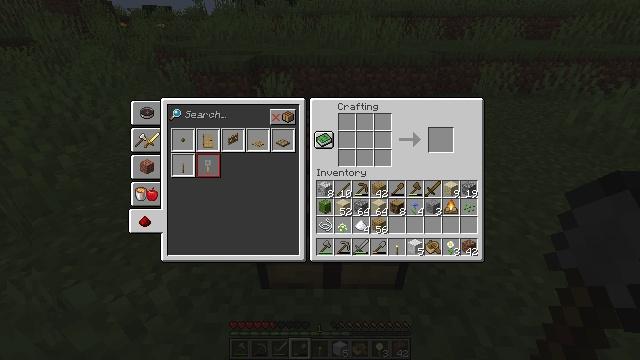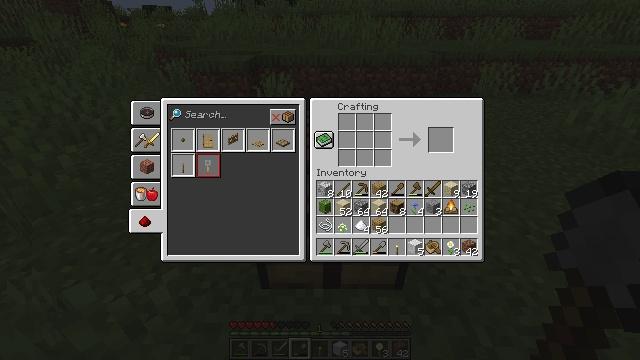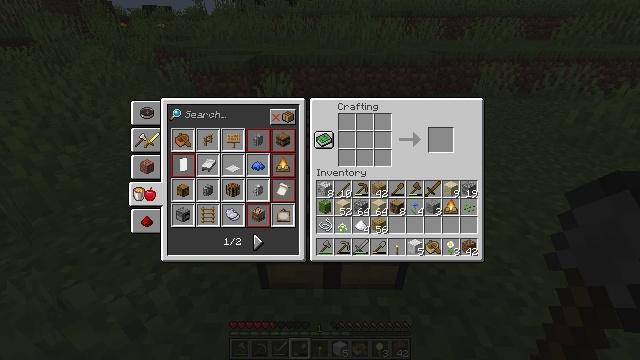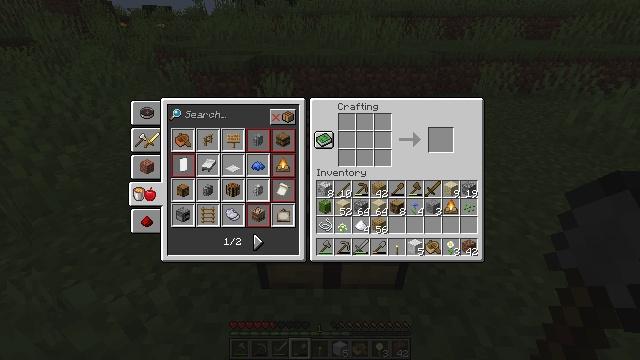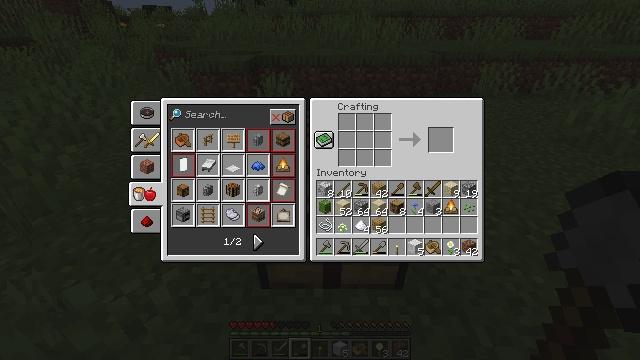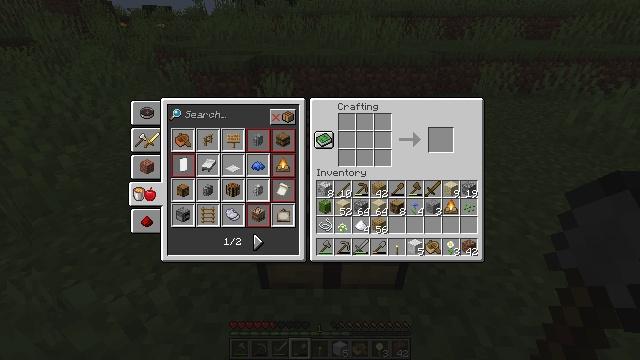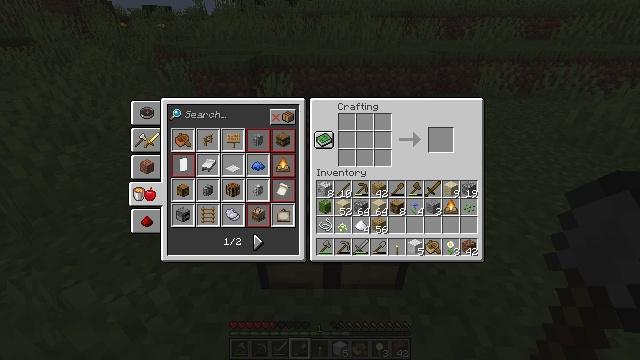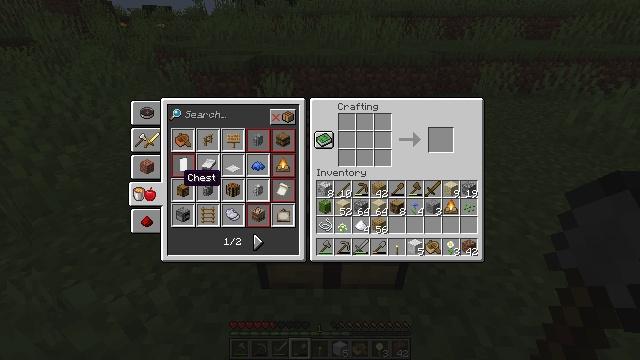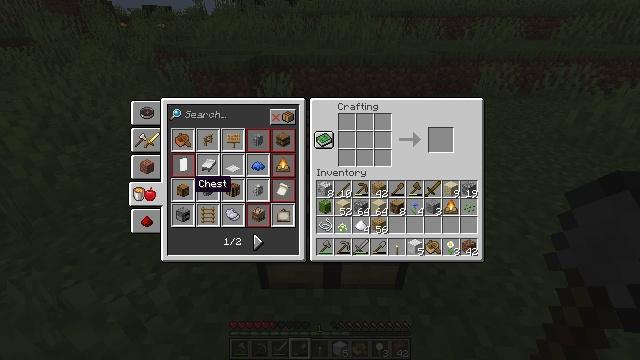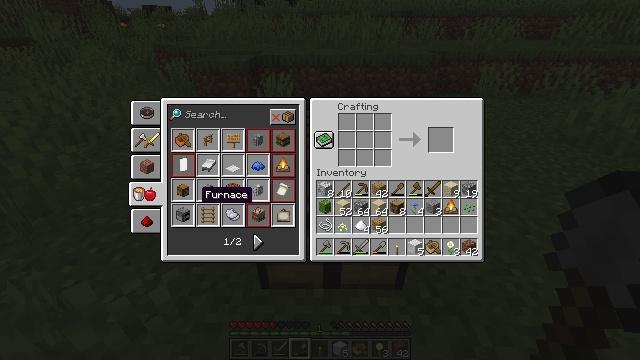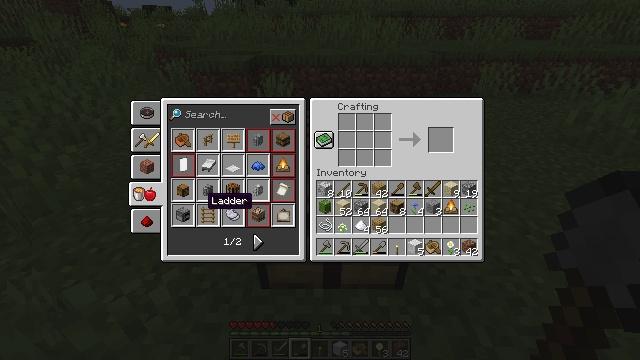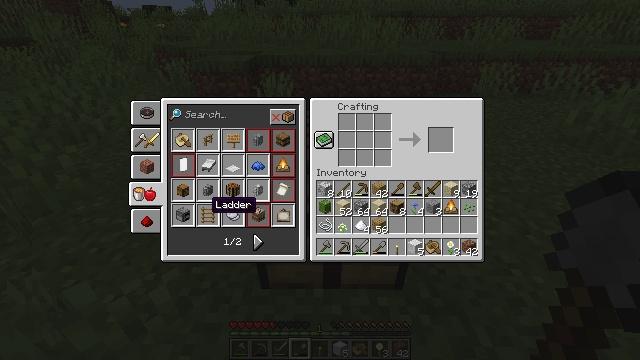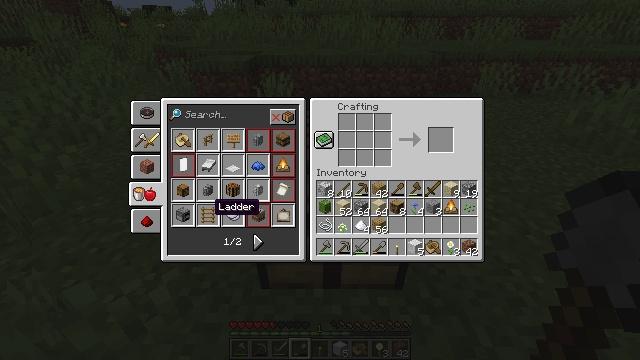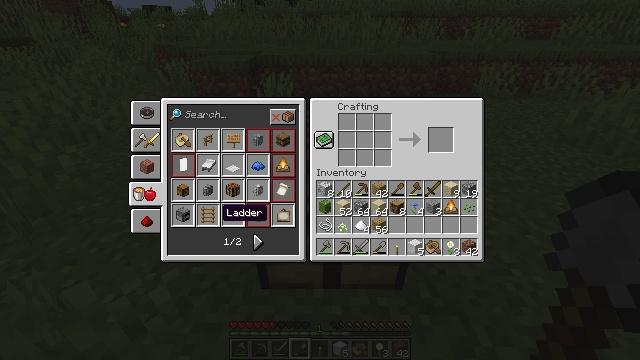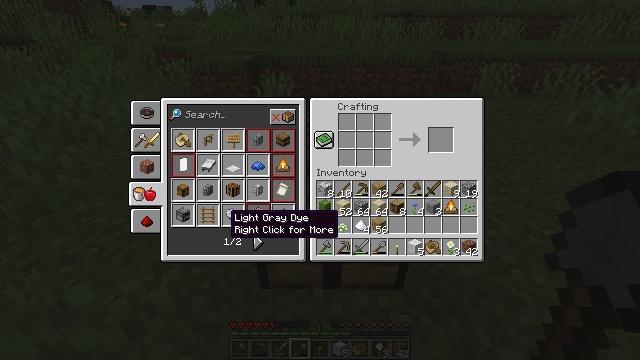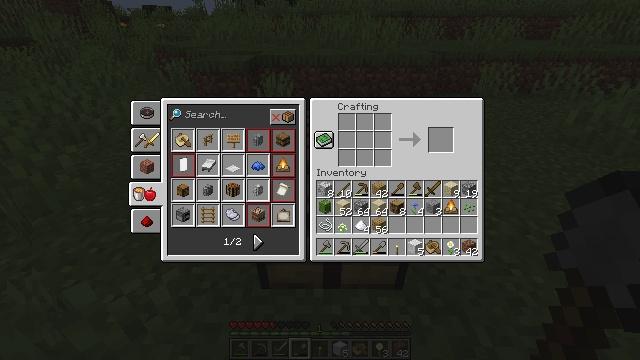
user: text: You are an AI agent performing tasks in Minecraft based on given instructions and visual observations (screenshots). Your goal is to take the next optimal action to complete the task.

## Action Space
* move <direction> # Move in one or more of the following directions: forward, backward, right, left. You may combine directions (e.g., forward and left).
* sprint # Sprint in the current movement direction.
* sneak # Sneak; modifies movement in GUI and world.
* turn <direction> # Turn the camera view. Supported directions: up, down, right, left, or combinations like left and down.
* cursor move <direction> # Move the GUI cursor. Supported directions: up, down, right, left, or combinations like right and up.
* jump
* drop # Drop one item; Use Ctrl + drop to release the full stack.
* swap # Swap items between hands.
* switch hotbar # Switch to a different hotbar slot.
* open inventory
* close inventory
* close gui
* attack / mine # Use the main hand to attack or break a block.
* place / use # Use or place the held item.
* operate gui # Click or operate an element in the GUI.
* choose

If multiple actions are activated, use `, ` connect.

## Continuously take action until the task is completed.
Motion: motion action
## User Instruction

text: Remove sugar from the inventory.
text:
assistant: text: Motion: no_op
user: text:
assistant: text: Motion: operate gui
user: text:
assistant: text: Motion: operate gui
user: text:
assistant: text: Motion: no_op
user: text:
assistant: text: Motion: no_op
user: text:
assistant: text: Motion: no_op
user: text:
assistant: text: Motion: cursor move right
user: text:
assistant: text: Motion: cursor move right
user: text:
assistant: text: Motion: cursor move right
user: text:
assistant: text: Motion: cursor move right and down
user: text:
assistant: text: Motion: no_op
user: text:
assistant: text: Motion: no_op
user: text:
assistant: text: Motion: no_op
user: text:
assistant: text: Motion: cursor move right
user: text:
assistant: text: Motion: cursor move right
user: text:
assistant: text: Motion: no_op
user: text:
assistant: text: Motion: no_op
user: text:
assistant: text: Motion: no_op
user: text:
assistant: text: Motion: no_op
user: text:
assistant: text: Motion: no_op
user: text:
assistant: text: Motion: no_op
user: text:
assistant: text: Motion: no_op
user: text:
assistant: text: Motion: no_op
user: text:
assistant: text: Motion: no_op
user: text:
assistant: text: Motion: no_op
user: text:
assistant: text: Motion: no_op
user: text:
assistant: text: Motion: no_op
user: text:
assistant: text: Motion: no_op
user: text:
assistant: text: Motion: no_op
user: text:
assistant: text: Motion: cursor move up